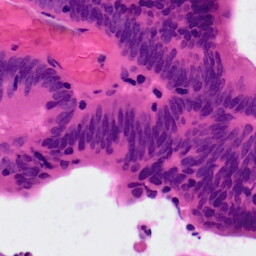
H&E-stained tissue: Colon